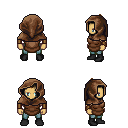
a pixel art fantasy rpg character, male body template, human, tanned skin, brown tunic, teal pants, brown short mohawk hairstyle, cloth hood, leather bracers, black shoes, four views (front, back, left, right), 2x2 character sprite sheet, small pixel art, hard edges, no anti-aliasing